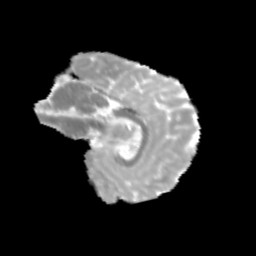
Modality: MD
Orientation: sagittal
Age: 11
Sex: female
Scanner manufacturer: siemens
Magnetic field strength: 3 T
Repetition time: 3.8 s
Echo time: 0.07 s